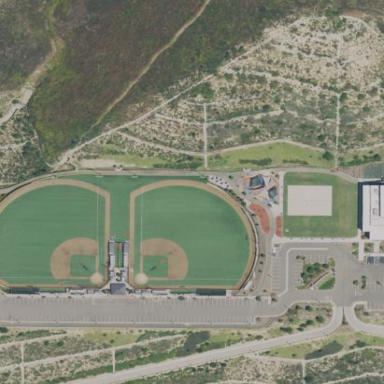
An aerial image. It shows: Sports centre specializing in baseball on leisure land.